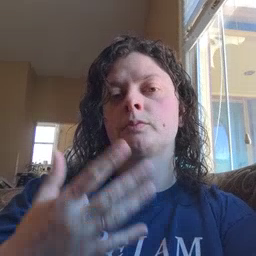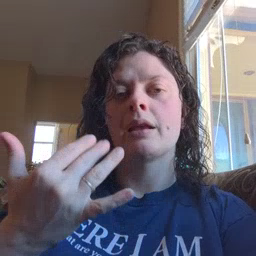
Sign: wait